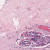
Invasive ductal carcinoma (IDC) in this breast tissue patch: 0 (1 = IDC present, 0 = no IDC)